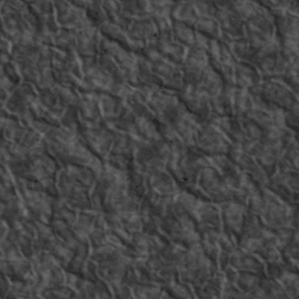
Label: non_frost